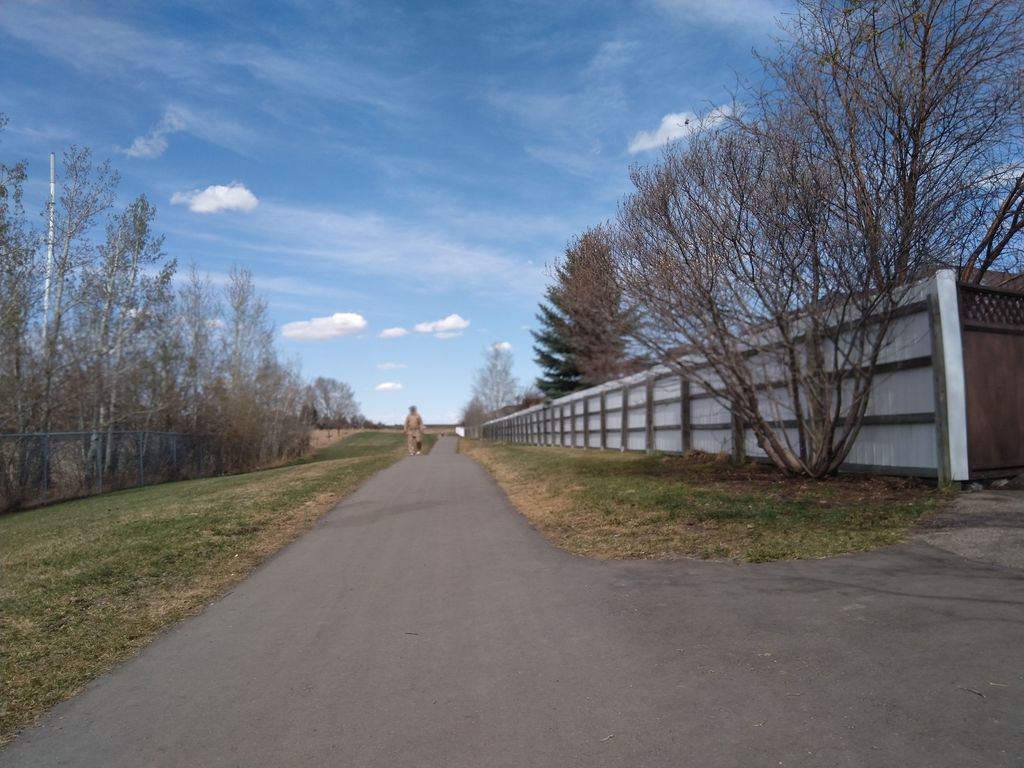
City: calgary